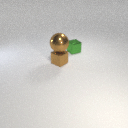
small brown metal cube below large brown metal sphere